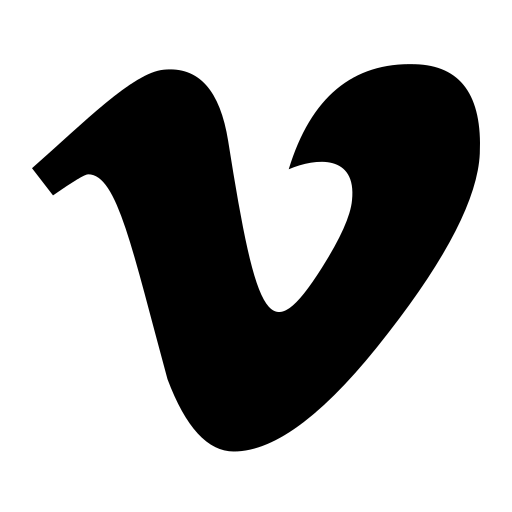
Tags: icon, FontAwesome, fa-icon, brand, vimeo, v